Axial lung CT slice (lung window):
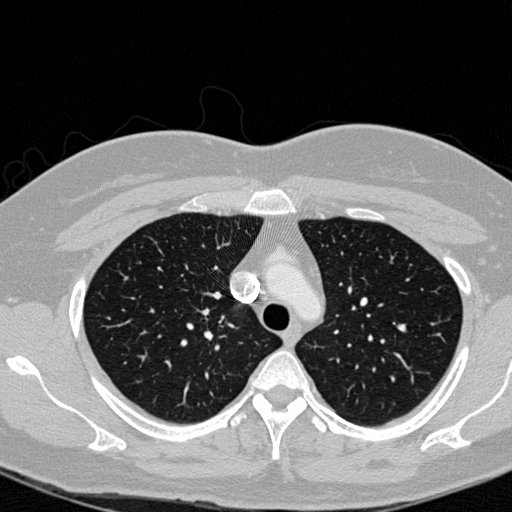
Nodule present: no